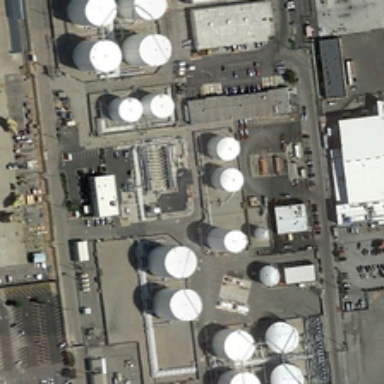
A large number of white storage tanks were built in the factory .